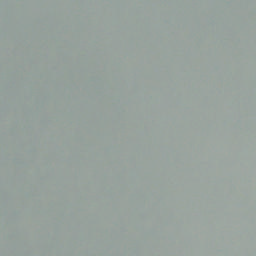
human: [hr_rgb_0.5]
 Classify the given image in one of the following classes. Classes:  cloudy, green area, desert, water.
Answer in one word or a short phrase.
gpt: cloudy